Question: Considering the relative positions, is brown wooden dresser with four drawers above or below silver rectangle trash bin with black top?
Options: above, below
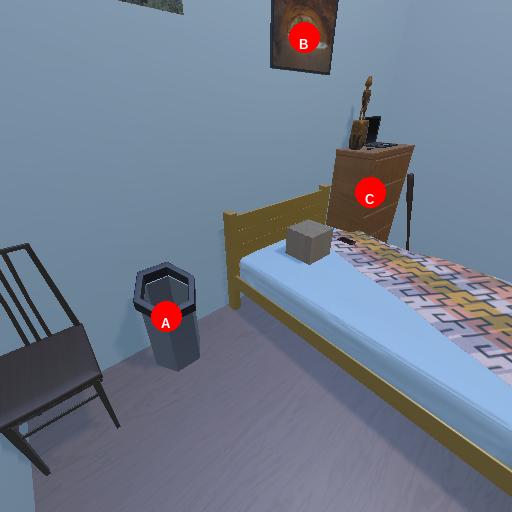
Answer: above